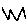
Label: zigzag